Question: I need something like on the picture below but I can't find a way to do it using Qt 4.3.3...

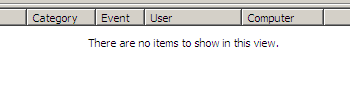
Answer: I don't think there is a build-in function that does this . The best way to go is to subclass QTableView and override the draw function to draw some text when there are no elements to show .Use the slot
'int rowCountChanged(int,int)'
to find out when row count is zero.